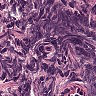
Metastatic tissue present: no